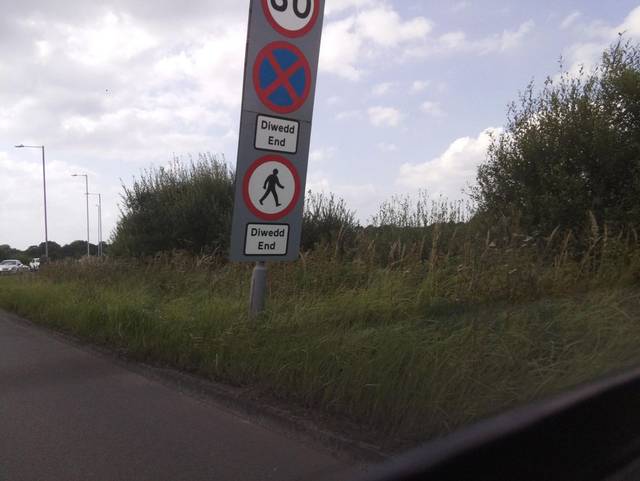
Region: United Kingdom
Coordinates: 51.656, -4.038